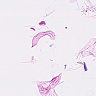
Metastatic tissue present: no